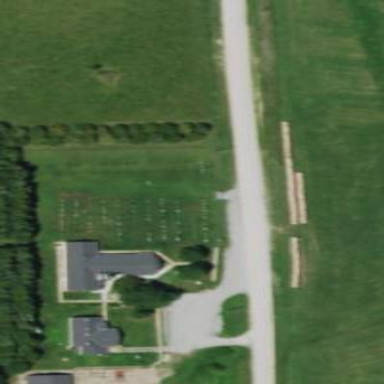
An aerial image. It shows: Cemetery.